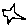
Label: star